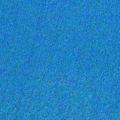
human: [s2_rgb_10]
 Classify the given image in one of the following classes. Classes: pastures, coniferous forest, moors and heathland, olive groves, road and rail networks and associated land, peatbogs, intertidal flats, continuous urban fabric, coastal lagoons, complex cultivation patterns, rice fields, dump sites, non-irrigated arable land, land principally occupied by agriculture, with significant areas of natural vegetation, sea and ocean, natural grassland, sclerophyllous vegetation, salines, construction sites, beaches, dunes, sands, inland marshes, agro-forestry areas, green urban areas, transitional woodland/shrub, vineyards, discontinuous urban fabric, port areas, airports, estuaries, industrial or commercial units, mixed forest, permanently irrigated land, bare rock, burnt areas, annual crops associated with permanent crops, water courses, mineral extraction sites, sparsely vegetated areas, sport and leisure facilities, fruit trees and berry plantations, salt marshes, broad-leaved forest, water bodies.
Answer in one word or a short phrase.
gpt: sea and ocean